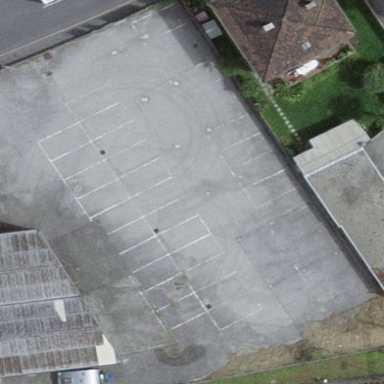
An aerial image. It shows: Parking area with surface.